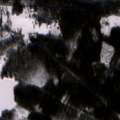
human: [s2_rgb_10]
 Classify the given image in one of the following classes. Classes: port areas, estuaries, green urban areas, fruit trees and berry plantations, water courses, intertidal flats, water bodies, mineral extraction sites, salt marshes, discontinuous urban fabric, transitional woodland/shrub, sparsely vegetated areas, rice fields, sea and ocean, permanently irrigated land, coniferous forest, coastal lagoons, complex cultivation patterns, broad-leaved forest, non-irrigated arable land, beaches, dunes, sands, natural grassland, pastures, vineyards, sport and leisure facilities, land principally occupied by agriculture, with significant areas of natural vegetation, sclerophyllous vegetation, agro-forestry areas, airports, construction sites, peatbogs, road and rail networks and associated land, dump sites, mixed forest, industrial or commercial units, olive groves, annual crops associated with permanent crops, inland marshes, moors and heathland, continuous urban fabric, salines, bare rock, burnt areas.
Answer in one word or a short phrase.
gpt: coniferous forest, water bodies